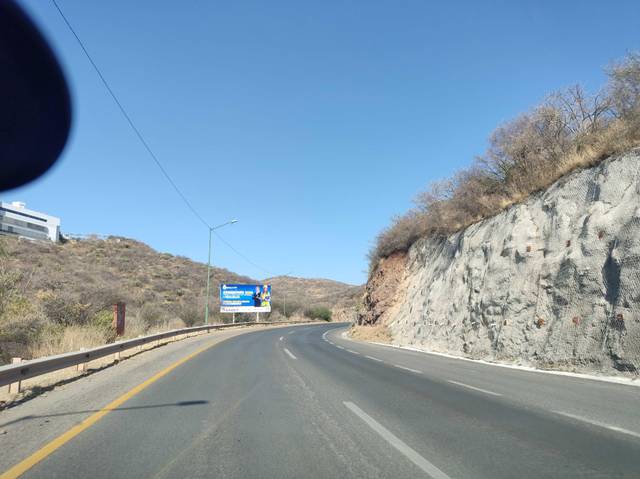
Region: Mexico
Coordinates: 21.0, -101.275